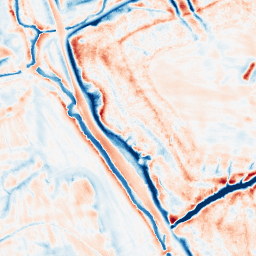
Category: edge_preserving
Decomposition family: bilateral
Decomposition parameters: d: 21
sigma_color: 100
sigma_space: 50
Upsampling method: cubic_catmull_rom
Upsampling parameters: scale: 8
Upsampling scale: 8